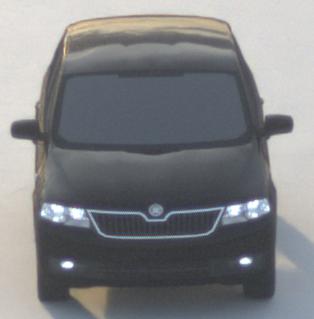
Make: Skoda
Model: Rapid Spaceback 1.2 TSI
Detailed model: Rapid Spaceback
Model produced from: 2013/10
Model produced until: 2015/04
Doors: 5
Color: black
Road condition: dry road
Daytime: sunrise or sunset
Contrast: low contrast